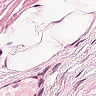
Metastatic tissue present: no